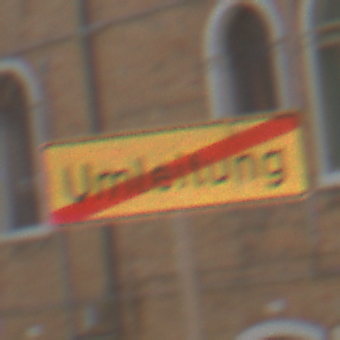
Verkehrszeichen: EndeDerUmleitungsankuendigung
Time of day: MorningAfternoon
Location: Outdoor (Urban)
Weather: Clear
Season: NotSpecified
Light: Natural